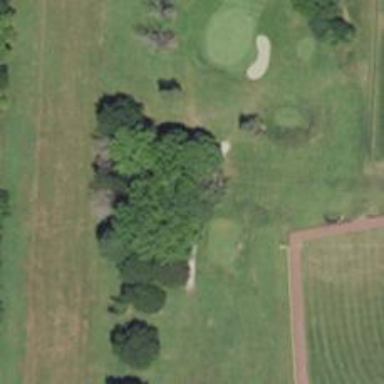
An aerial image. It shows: Path for both road and golf.